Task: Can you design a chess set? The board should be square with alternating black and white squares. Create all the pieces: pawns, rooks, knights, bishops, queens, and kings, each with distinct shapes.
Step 1861:
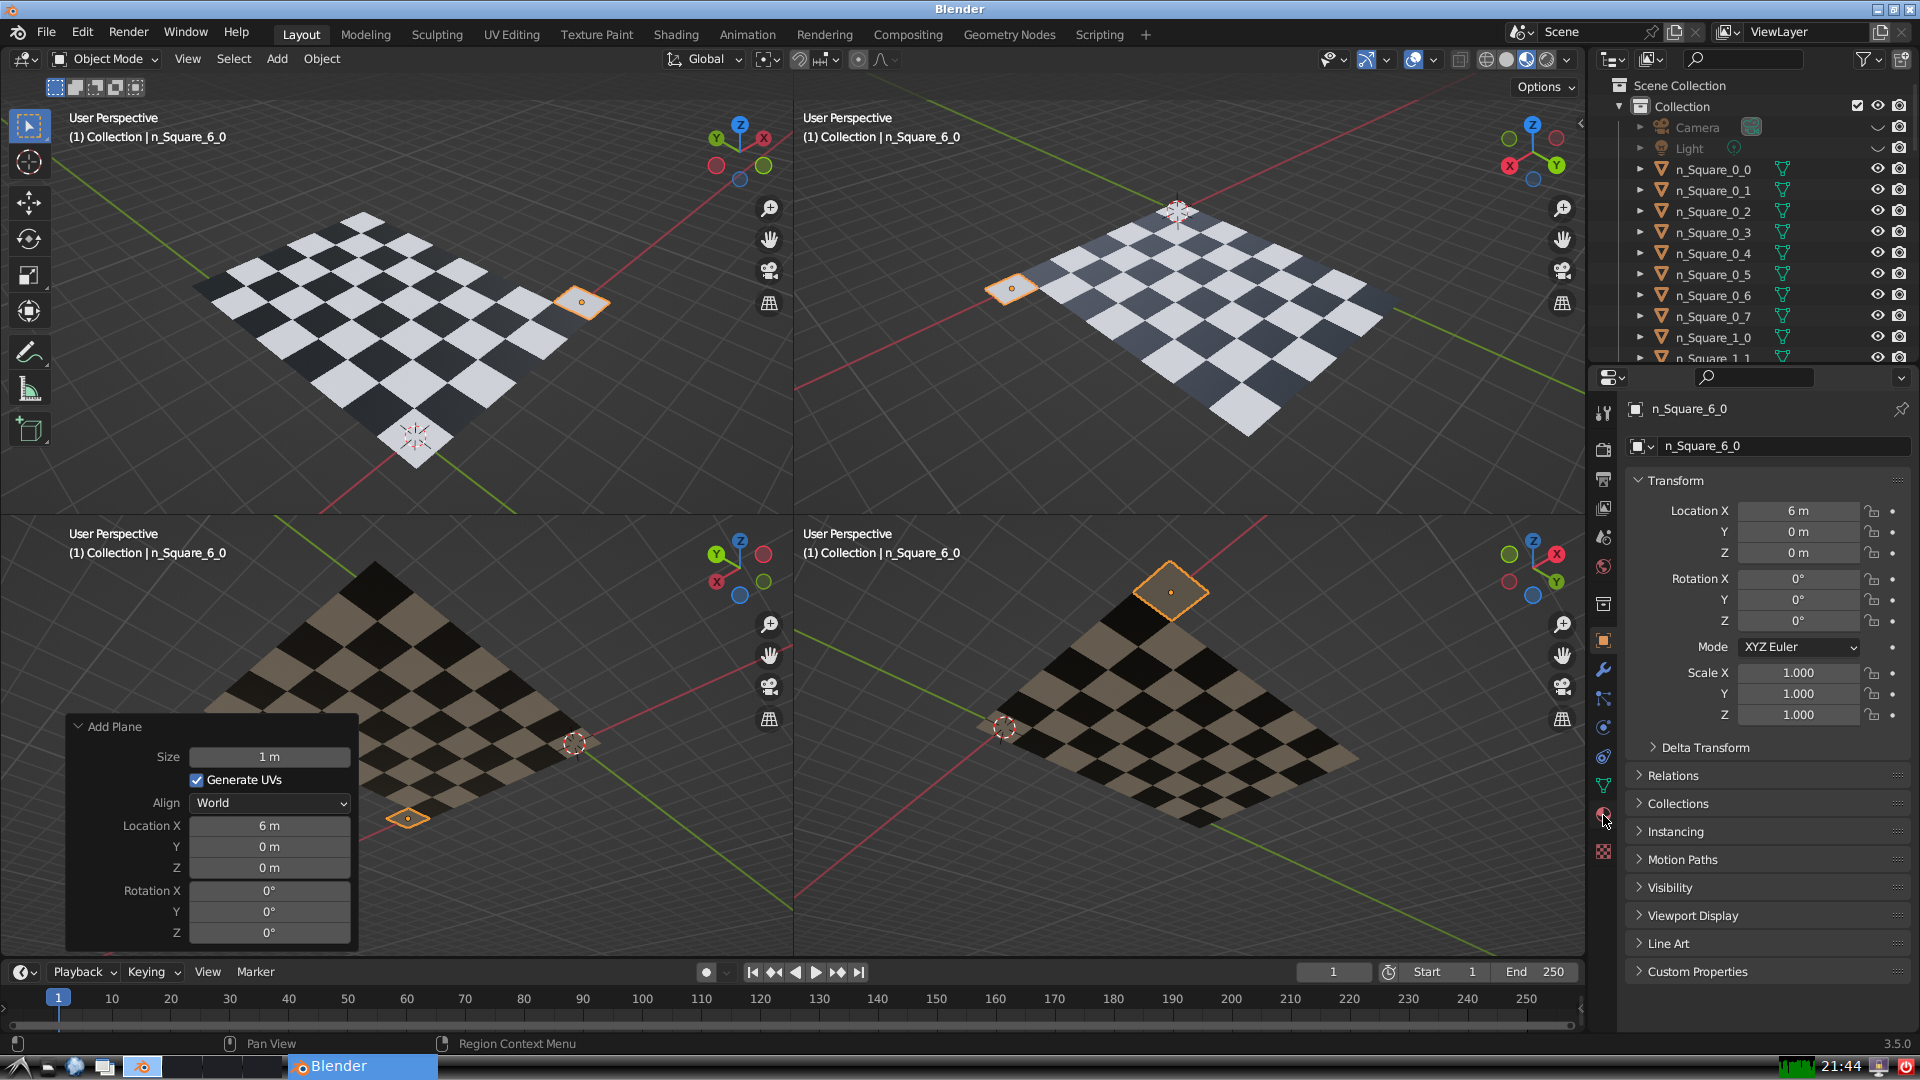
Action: click: no